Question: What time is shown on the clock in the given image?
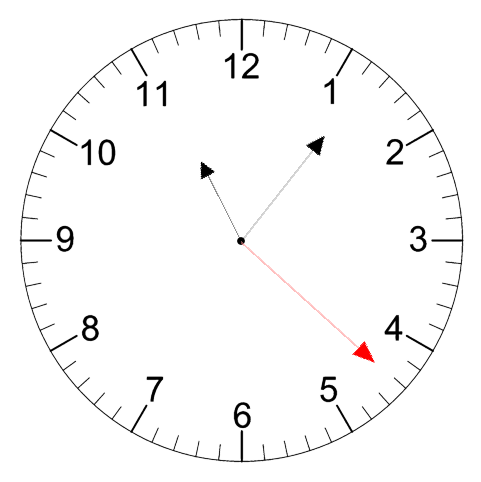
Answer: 11:06:22